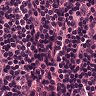
Metastatic tissue present: no